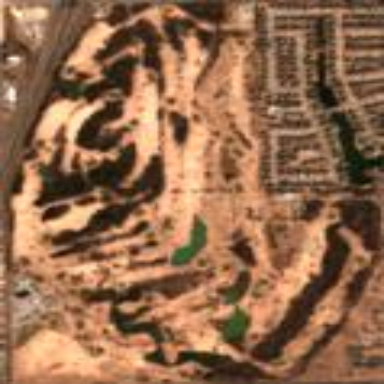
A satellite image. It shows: Golf course.